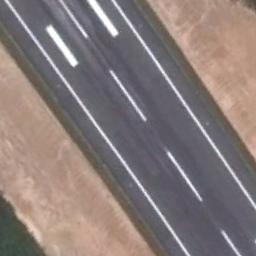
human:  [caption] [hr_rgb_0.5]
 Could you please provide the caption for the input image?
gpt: The runway with two touchdown zone markings goes through the clearing .

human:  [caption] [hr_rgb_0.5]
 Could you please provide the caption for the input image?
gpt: Next to the runway is brown bare ground with white short and thick markings on the runway .

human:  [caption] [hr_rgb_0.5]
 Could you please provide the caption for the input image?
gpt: The runway is on the bare land next to the grass .

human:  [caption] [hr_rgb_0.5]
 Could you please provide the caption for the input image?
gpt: The runway is marked with lines .

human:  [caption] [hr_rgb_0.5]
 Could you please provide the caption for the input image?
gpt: There are brown bare land beside the runway .